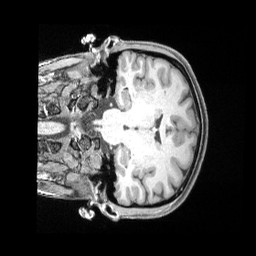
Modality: T1w
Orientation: coronal
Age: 32
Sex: female
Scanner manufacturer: siemens
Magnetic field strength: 3 T
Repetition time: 2 s
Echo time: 0.00211 s